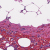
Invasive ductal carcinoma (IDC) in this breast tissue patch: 0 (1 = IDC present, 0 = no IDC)